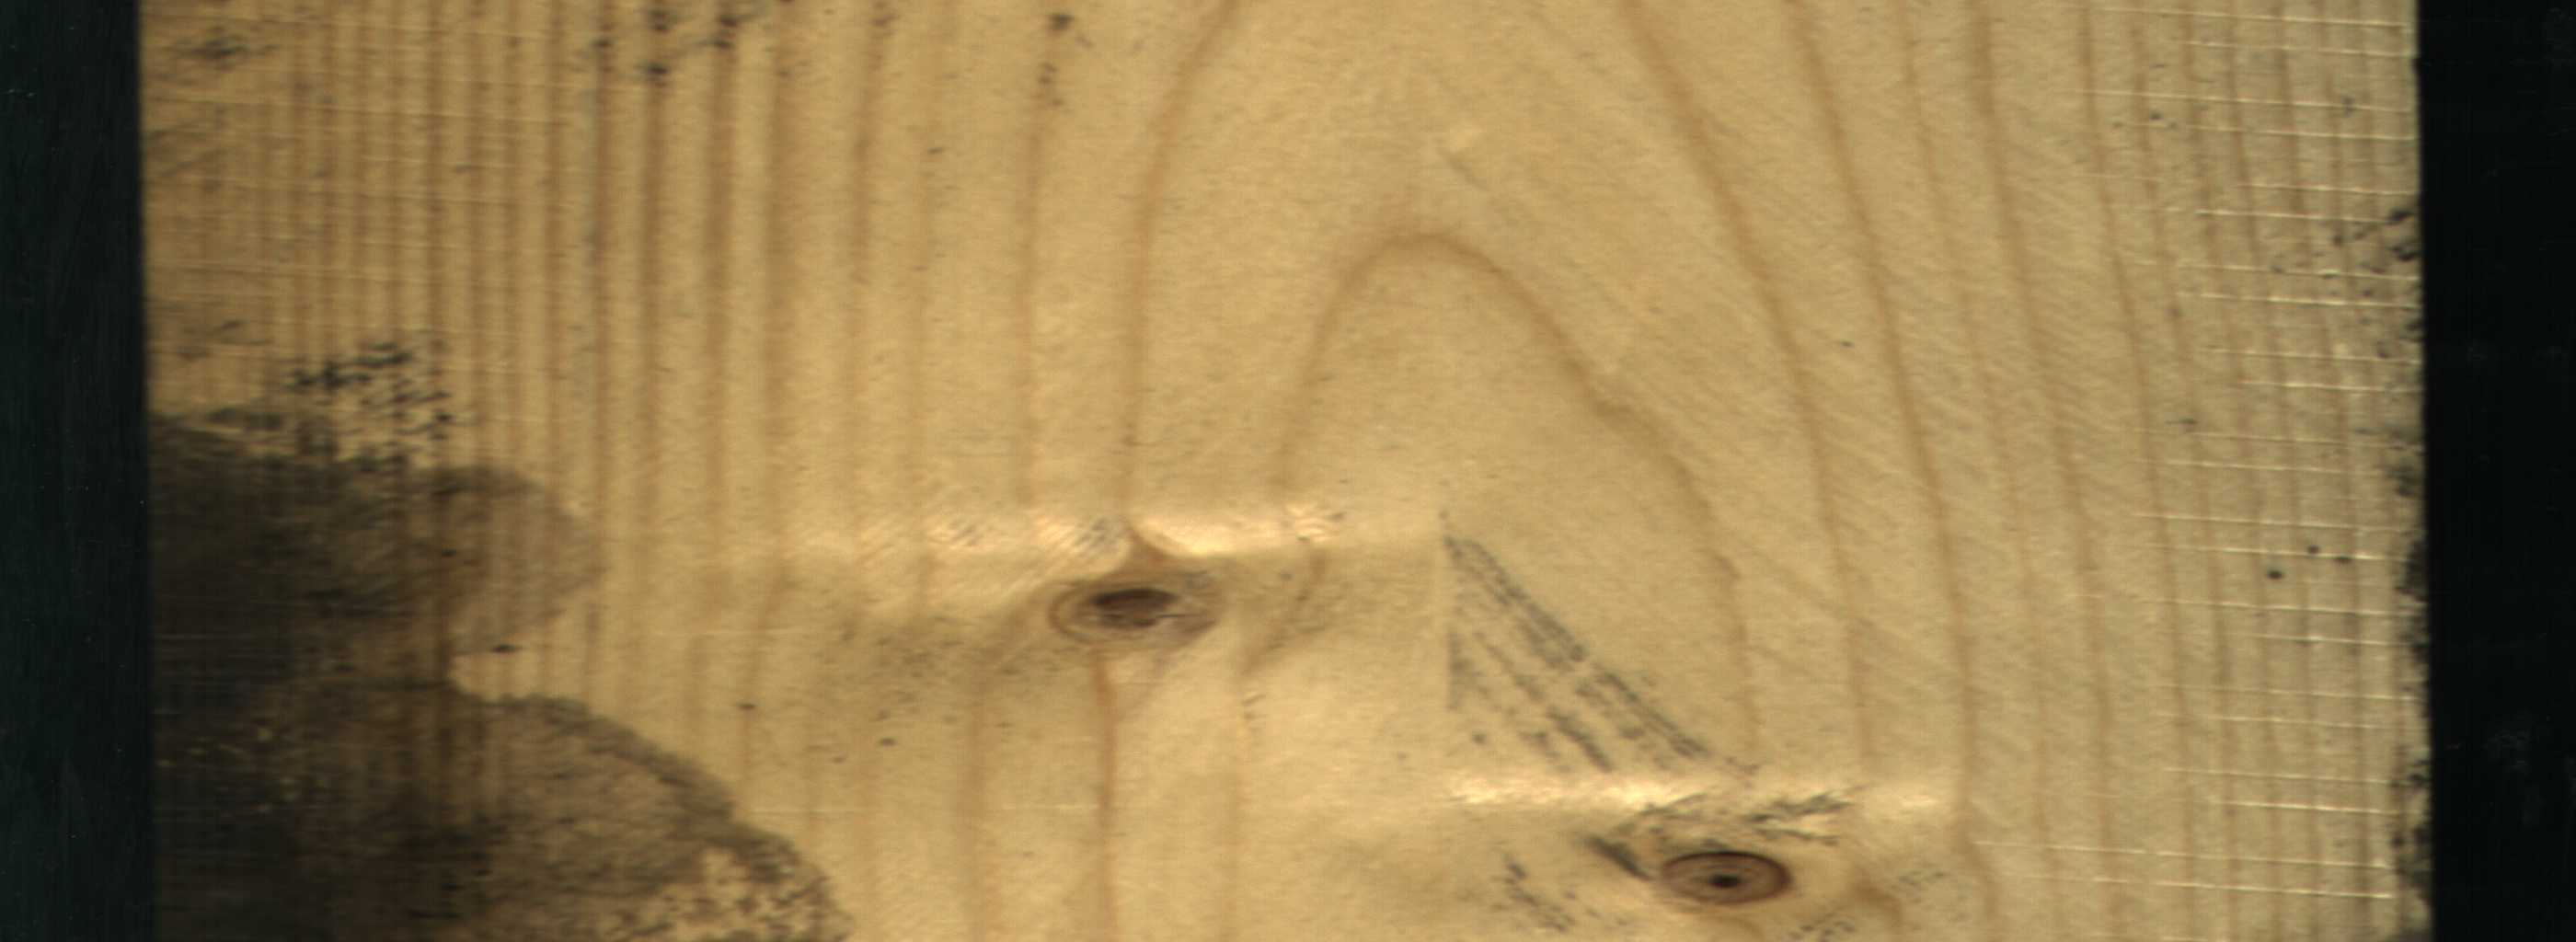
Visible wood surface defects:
Dead_Knot
Live_Knot